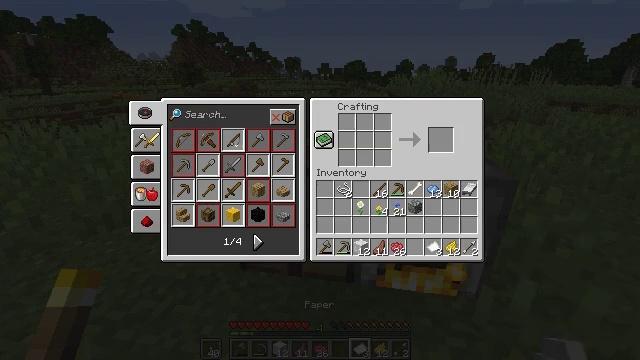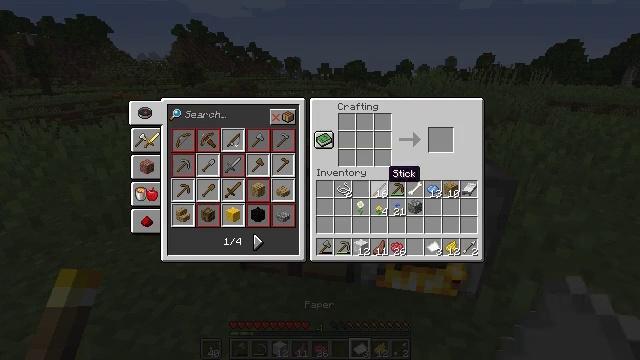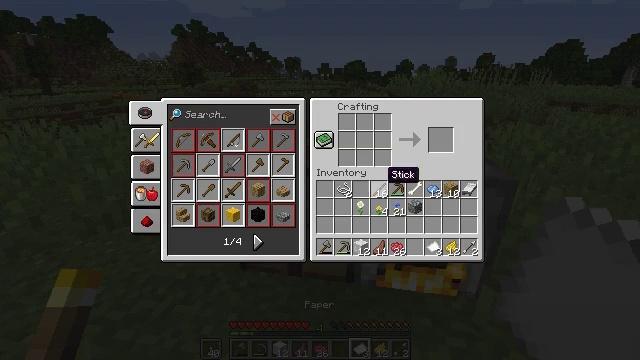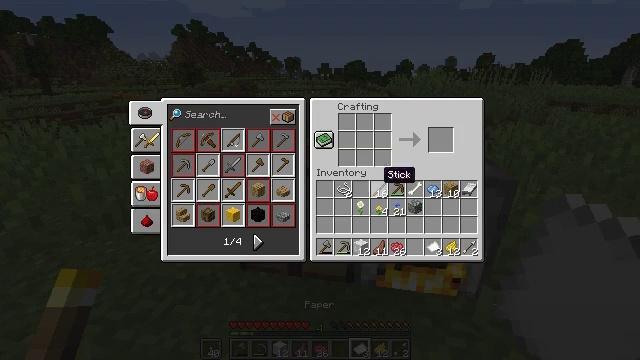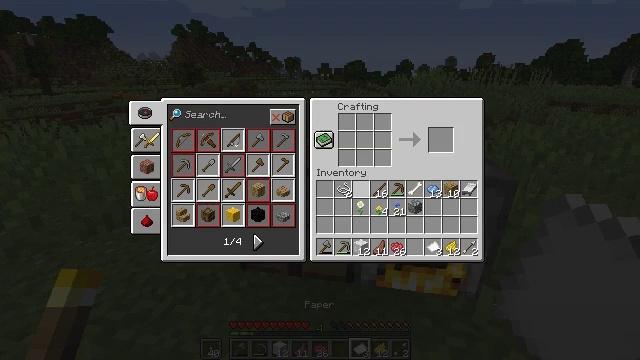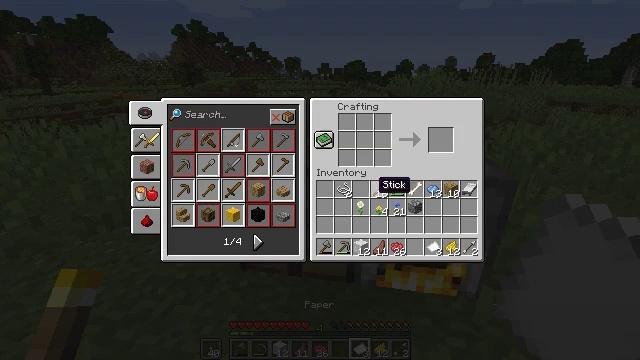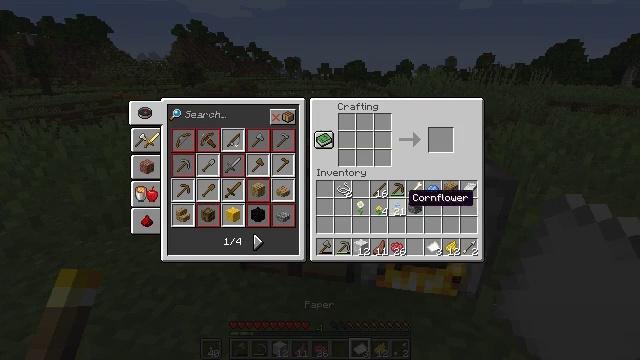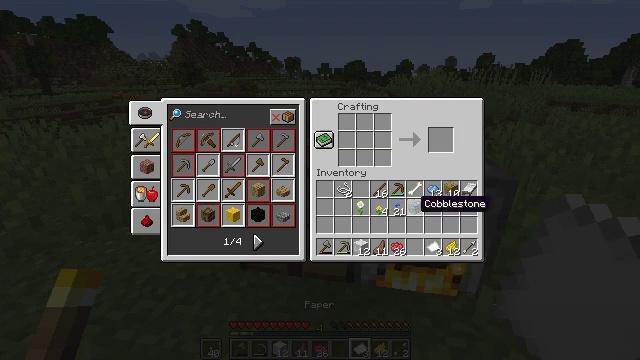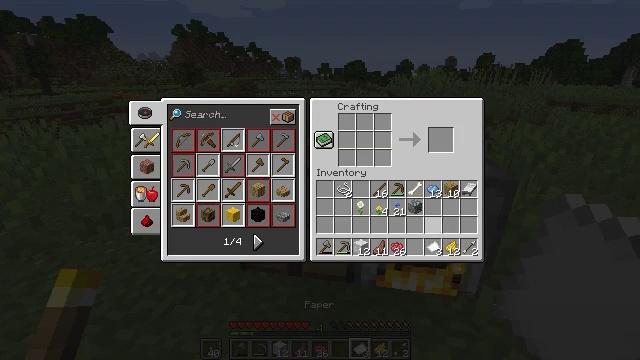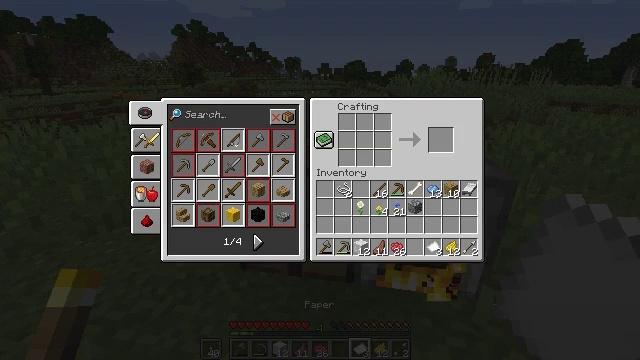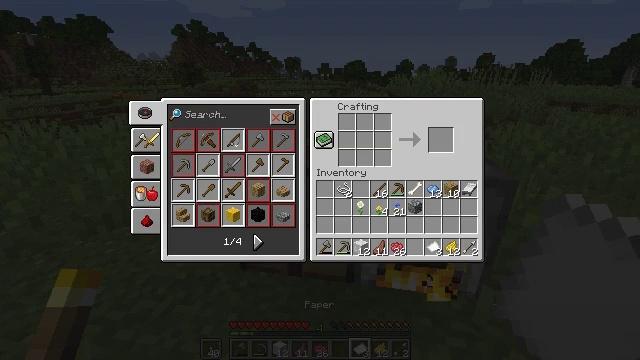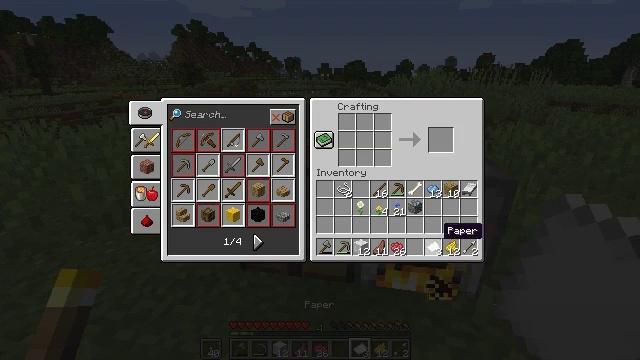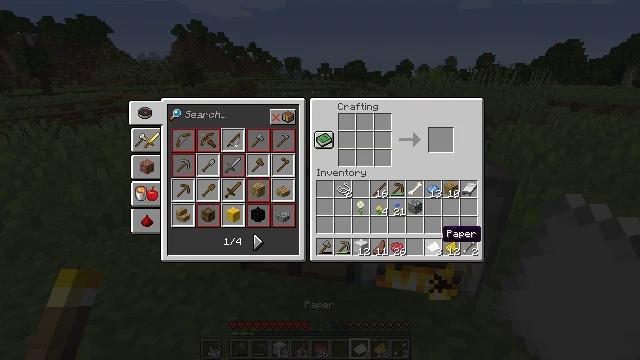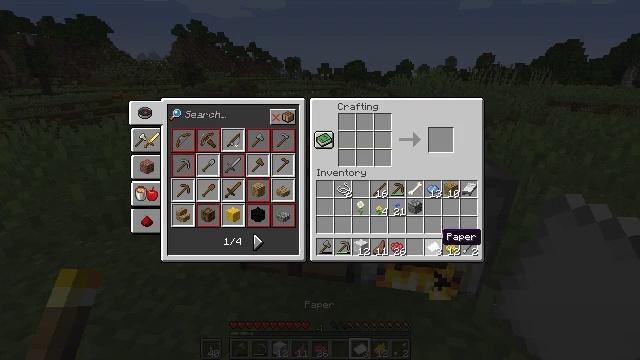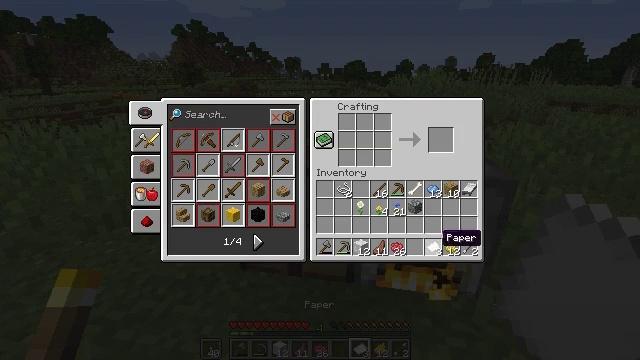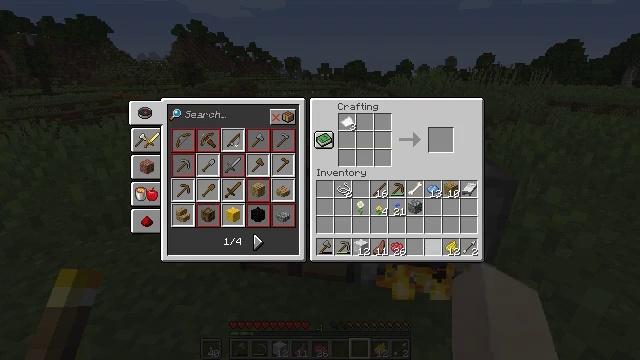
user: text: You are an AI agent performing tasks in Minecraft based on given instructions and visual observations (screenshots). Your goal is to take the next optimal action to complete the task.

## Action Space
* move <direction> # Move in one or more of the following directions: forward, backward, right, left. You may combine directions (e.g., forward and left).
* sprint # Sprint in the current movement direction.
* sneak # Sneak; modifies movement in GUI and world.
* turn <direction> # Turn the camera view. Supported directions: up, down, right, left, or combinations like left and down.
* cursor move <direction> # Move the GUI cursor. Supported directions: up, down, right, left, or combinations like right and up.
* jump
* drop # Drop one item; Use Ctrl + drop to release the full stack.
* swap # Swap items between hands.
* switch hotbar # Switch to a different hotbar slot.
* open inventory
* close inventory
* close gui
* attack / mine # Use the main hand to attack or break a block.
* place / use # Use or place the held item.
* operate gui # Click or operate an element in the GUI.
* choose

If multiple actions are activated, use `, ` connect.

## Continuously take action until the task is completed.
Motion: motion action
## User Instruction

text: Create a flower banner pattern using the crafting table.
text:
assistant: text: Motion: cursor move left, open gui
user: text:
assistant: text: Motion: no_op
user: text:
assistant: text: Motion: no_op
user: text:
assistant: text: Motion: cursor move left
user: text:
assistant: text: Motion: cursor move right and down
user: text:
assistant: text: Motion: sneak, cursor move right and down
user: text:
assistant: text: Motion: sneak, cursor move right
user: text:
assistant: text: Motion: sneak, cursor move right and down
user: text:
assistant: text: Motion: sneak
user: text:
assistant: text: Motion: sneak
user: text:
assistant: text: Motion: sneak
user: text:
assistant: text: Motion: sneak
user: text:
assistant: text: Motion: sneak
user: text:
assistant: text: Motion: sneak
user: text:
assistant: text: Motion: sneak, operate gui
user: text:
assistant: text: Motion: sneak, operate gui
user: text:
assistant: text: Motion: sneak
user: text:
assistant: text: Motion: sneak, cursor move left and up
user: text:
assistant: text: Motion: sneak
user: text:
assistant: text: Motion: sneak
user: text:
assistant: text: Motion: sneak
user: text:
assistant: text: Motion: sneak
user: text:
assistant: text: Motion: sneak
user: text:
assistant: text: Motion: sneak
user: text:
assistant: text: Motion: sneak, cursor move right
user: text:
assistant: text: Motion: sneak
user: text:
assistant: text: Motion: sneak
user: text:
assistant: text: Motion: sneak, cursor move left
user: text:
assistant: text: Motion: sneak, cursor move left
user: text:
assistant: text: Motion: sneak